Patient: sex M, age 58
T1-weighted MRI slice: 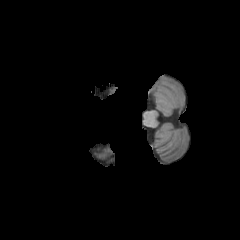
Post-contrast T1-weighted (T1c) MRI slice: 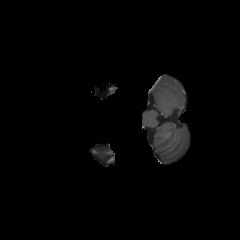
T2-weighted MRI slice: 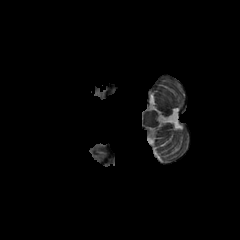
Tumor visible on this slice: no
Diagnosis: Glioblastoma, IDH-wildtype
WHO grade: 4